Question: I try to make custom switch with three options , how to make it like this picture
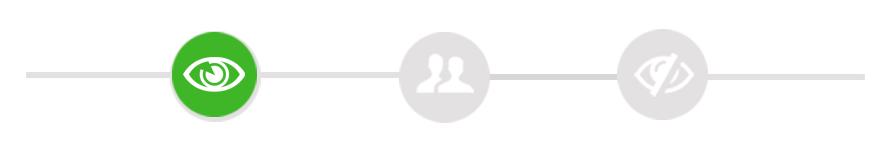
Answer: Take a look at this post here: <URL>
There are two solutions:
- Probably can't adapt it to suit your image requirements.
- Seems fairly simple and may work for you.